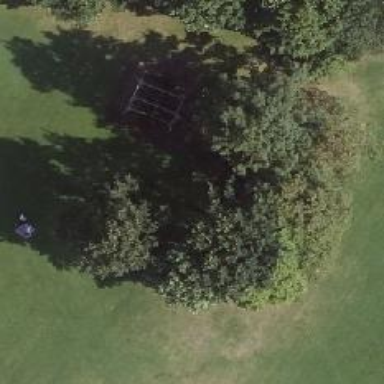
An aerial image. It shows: Playground with swings.